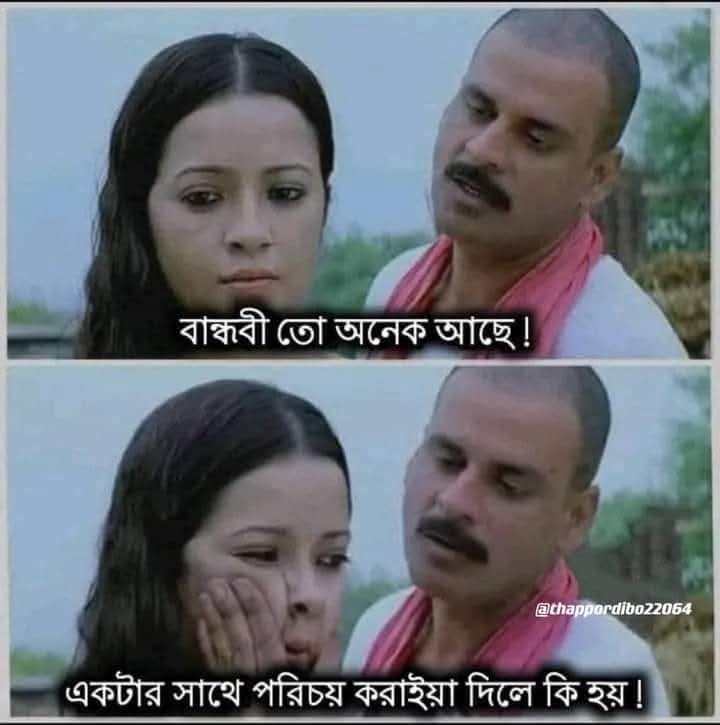
Text: বান্ধবী তো অনেক আছে!
একটার সাথে পরিচয় করাইয়া দিলে কি হয়!
Label: Non Hate